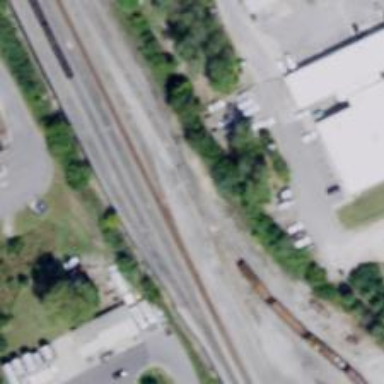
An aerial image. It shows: Railway siding with rails.